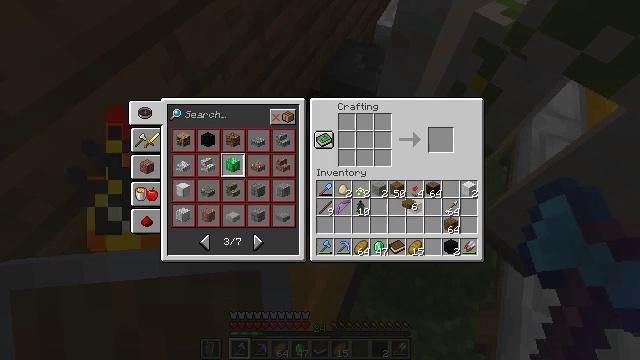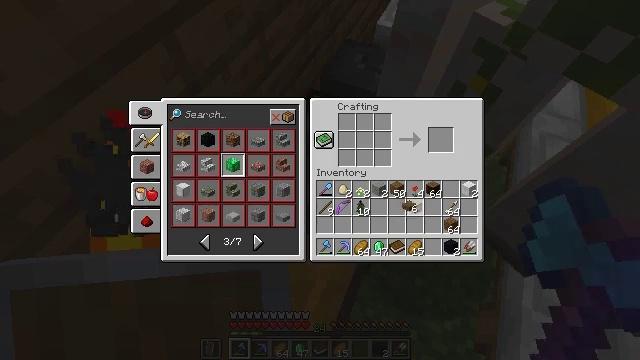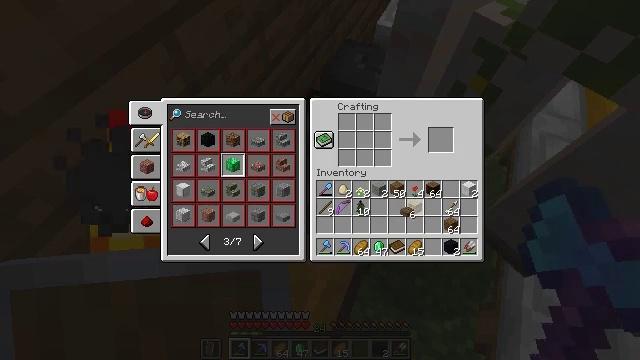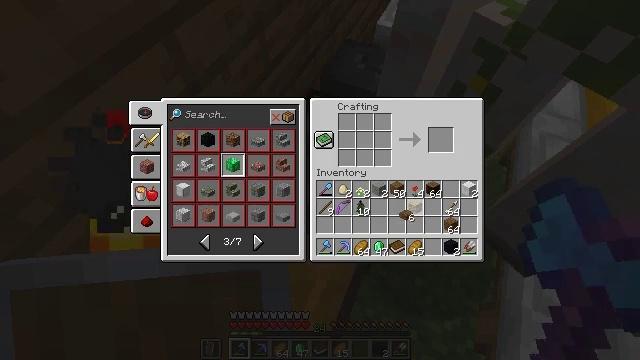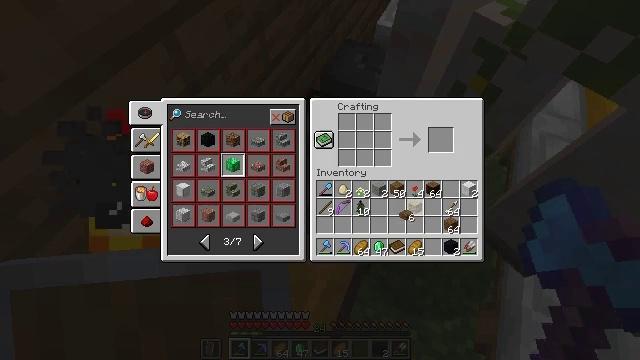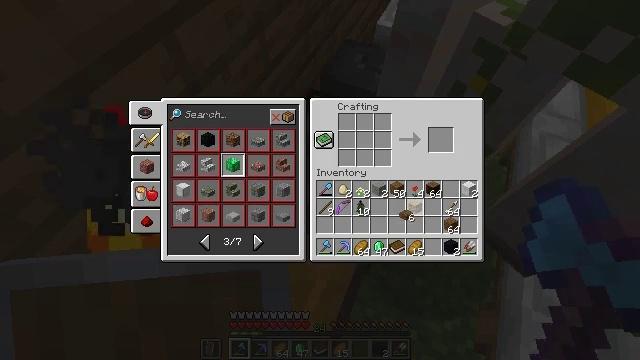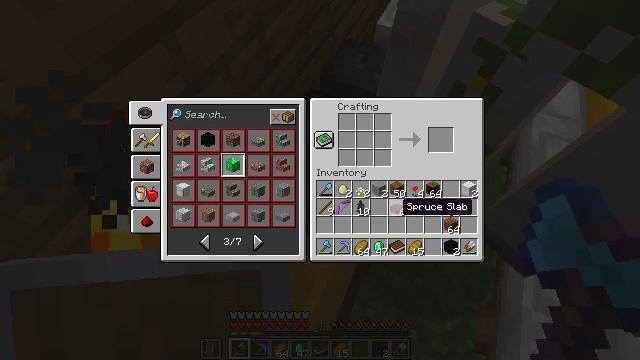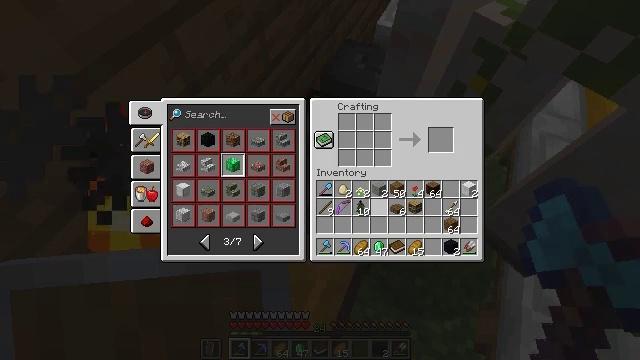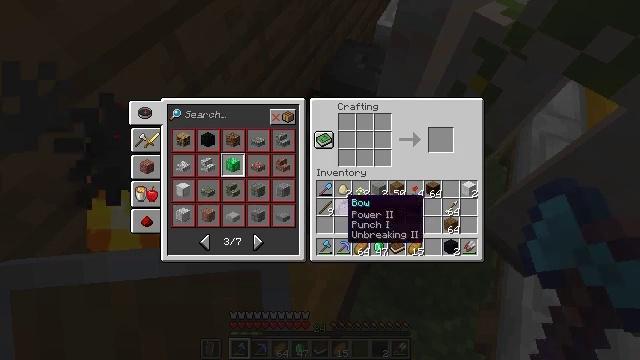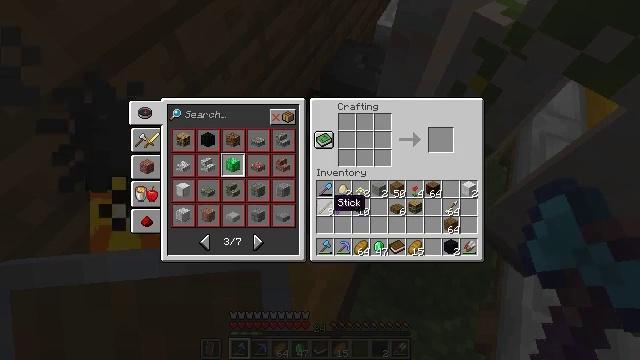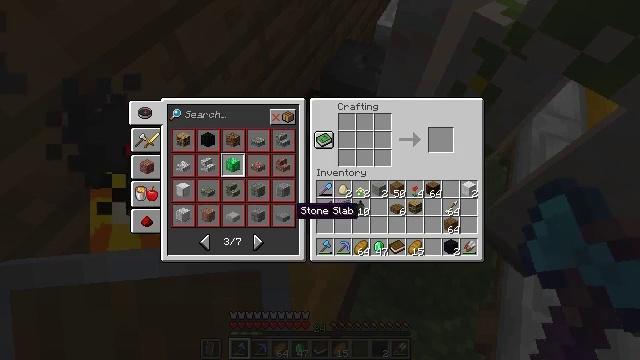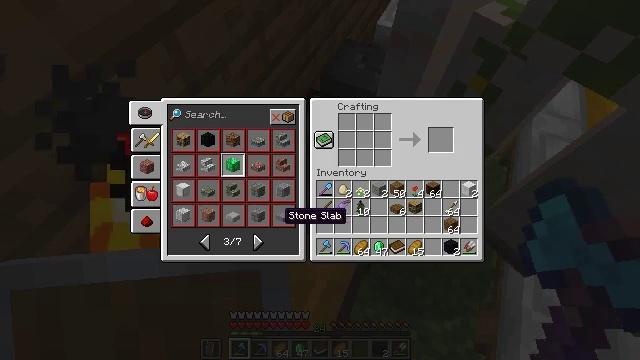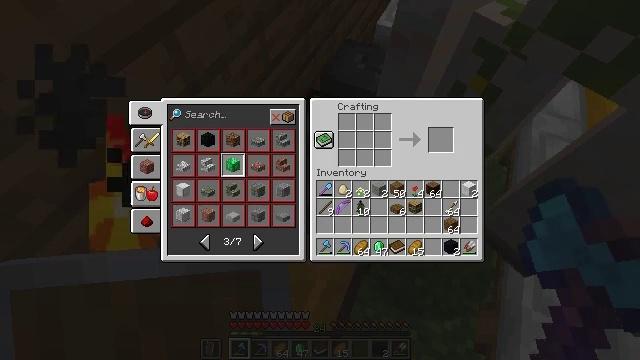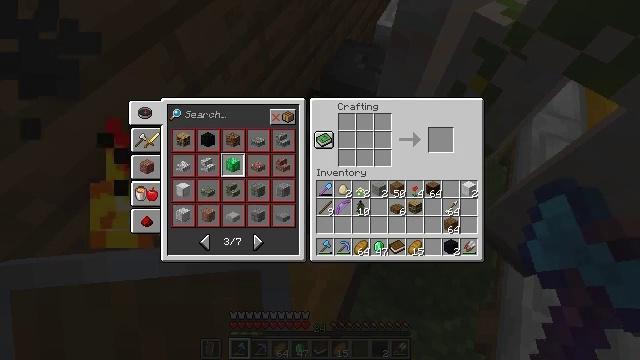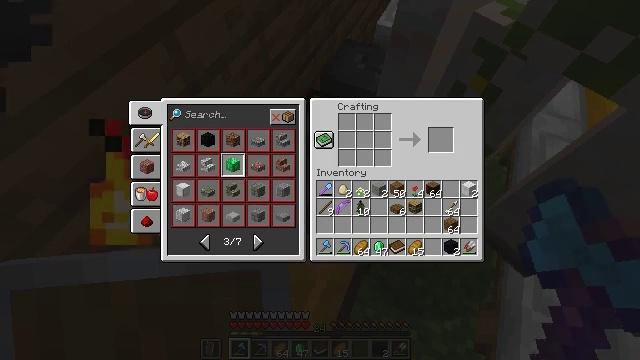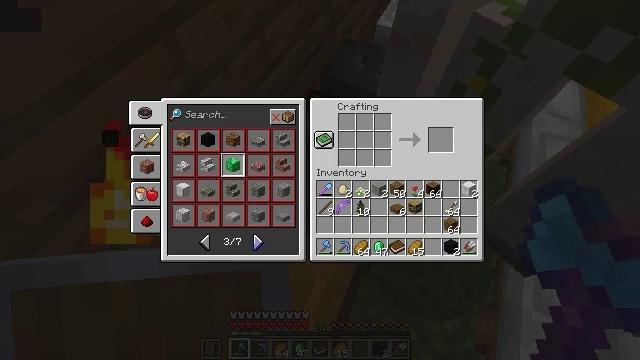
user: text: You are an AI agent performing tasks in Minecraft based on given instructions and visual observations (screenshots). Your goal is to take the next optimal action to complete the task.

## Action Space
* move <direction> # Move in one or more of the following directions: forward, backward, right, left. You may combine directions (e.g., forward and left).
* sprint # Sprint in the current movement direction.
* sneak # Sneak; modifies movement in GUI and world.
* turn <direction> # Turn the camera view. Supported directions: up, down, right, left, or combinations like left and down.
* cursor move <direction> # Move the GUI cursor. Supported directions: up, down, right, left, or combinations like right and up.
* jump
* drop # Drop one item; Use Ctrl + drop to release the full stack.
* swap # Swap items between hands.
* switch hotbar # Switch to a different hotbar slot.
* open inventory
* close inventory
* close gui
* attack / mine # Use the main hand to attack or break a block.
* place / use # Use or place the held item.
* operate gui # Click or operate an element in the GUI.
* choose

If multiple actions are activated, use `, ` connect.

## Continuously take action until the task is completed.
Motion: motion action
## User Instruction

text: Place wooden slabs and a bookshelf in the crafting table to make the lectern.
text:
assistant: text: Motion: open gui
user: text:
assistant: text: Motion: no_op
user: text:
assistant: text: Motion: operate gui
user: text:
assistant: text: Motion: operate gui
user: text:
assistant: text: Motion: operate gui
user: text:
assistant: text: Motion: cursor move left
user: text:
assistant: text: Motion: cursor move left
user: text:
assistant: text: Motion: cursor move left
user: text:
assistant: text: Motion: cursor move left
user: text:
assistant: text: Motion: cursor move left and down
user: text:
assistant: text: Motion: cursor move left
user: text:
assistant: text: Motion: no_op
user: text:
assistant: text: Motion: no_op
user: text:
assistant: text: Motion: no_op
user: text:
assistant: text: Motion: no_op
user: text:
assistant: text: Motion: no_op
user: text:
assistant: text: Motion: operate gui
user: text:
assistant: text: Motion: operate gui
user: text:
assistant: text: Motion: operate gui
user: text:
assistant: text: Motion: no_op
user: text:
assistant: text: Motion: no_op
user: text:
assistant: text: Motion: operate gui
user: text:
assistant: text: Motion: operate gui
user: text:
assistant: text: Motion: operate gui
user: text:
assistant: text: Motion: no_op
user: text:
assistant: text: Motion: no_op
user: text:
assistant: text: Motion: no_op
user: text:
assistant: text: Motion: no_op
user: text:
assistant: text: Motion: no_op
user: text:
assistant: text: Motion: no_op